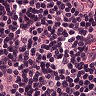
Metastatic tissue present: no